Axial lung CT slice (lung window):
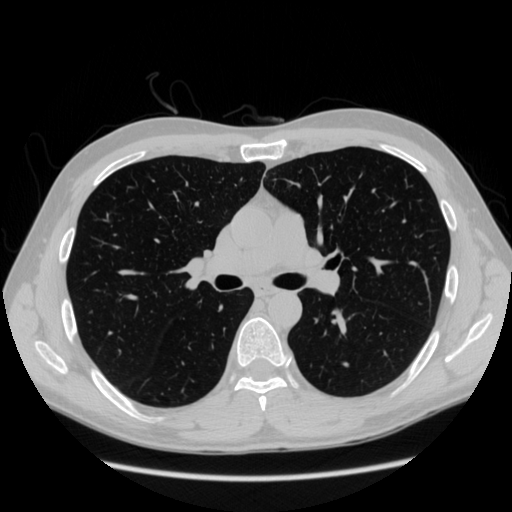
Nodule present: no